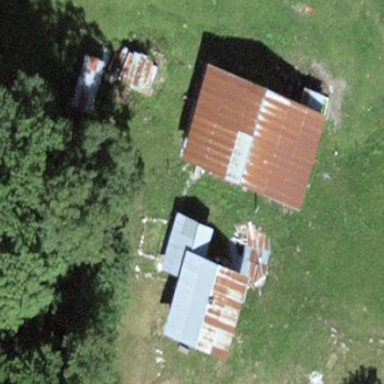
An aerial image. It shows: Barn.